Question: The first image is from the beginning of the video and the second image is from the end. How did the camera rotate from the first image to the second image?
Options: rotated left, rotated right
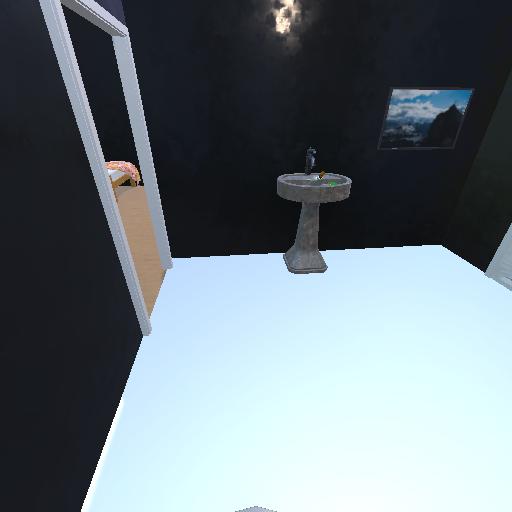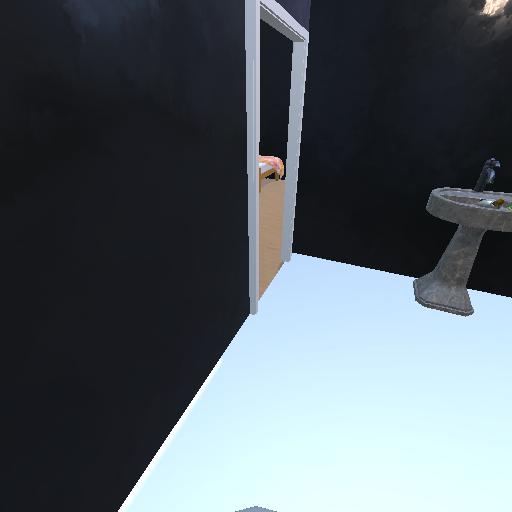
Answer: rotated left